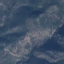
Land use / land cover: HerbaceousVegetation